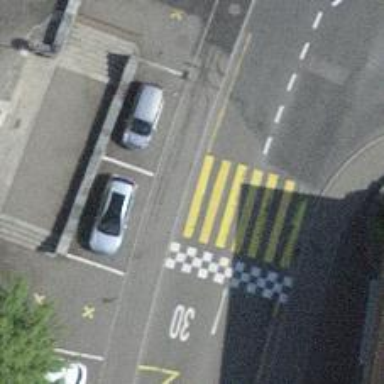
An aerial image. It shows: Kerb barrier.